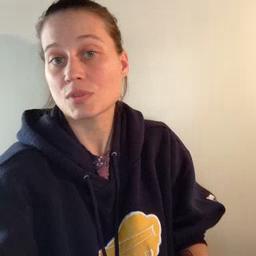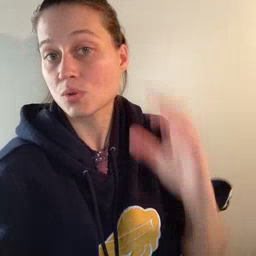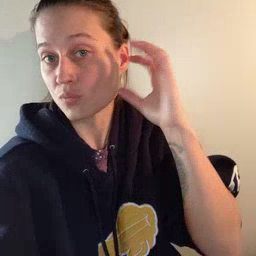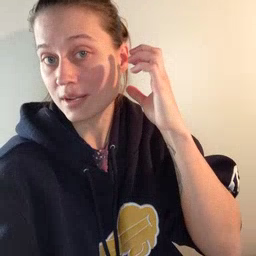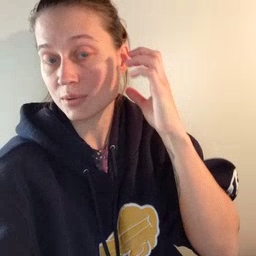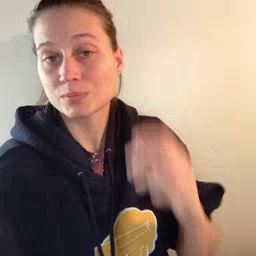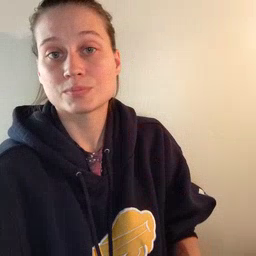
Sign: radio